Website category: book
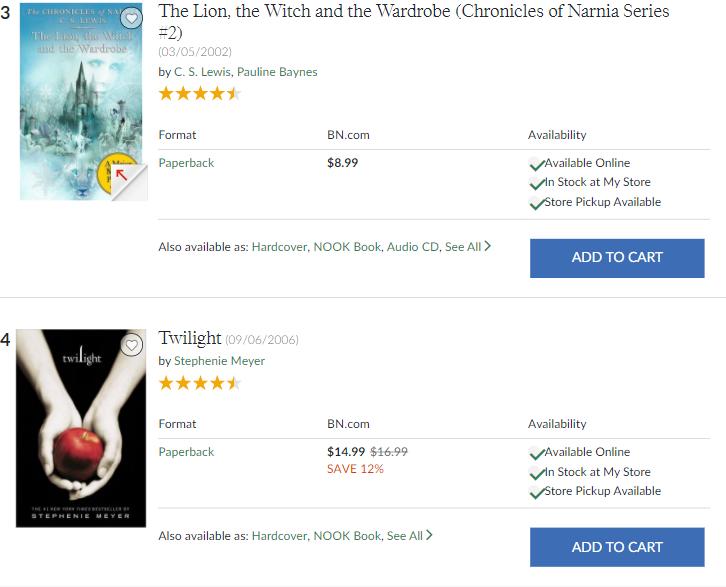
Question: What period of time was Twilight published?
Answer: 09/06/2006

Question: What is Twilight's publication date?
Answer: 09/06/2006

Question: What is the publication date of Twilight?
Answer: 09/06/2006

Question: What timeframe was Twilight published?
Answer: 09/06/2006

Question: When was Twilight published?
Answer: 09/06/2006

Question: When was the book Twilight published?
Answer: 09/06/2006

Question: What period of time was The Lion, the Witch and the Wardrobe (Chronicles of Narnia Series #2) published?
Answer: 03/05/2002

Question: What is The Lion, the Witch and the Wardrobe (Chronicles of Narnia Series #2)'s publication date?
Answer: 03/05/2002

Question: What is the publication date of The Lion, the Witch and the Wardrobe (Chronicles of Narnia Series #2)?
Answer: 03/05/2002

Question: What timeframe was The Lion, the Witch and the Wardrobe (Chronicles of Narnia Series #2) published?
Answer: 03/05/2002

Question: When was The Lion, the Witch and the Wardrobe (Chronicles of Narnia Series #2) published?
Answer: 03/05/2002

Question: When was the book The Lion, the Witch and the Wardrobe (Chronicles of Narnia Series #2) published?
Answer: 03/05/2002

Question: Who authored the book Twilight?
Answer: Stephenie Meyer

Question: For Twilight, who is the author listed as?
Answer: Stephenie Meyer

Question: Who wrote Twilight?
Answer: Stephenie Meyer

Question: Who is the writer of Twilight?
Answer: Stephenie Meyer

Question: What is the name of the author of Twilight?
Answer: Stephenie Meyer

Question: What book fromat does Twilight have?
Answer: Paperback

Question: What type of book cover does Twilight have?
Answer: Paperback

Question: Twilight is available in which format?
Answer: Paperback

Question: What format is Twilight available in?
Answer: Paperback

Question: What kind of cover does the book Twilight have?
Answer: Paperback

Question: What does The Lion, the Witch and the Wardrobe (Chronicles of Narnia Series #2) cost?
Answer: $8.99

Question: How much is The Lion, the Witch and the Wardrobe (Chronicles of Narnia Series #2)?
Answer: $8.99

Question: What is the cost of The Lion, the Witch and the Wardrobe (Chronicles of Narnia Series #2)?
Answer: $8.99

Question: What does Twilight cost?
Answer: $14.99

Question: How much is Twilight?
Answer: $14.99

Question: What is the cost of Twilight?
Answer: $14.99

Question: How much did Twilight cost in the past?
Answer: $16.99

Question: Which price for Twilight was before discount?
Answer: $16.99

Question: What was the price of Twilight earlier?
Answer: $16.99

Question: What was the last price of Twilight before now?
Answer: $16.99

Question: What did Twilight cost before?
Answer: $16.99

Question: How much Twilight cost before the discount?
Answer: $16.99

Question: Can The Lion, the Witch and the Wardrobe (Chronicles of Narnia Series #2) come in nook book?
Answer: yes

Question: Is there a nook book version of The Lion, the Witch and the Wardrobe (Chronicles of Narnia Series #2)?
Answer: yes

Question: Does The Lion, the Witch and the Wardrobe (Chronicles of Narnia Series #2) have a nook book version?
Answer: yes

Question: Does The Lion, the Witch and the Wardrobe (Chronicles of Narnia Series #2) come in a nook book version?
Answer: yes

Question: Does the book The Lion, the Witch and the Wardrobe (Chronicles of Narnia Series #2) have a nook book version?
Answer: yes

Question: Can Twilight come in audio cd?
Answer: no

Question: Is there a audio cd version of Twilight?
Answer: no

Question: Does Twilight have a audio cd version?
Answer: no

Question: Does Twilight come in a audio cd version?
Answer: no

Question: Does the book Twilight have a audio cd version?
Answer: no

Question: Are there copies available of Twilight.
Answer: yes

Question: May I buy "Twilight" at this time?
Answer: yes

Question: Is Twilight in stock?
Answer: yes

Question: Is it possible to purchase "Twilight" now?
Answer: yes

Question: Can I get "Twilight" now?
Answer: yes

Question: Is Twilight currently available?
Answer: yes

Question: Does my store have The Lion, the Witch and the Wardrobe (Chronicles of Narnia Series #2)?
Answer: yes

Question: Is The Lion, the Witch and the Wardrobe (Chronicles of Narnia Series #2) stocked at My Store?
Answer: yes

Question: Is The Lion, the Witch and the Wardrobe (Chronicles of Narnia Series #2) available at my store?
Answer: yes

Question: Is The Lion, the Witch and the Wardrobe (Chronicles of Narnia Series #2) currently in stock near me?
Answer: yes

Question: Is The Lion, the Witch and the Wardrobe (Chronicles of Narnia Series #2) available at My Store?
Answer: yes

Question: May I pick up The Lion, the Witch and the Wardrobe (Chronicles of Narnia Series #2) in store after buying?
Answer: yes

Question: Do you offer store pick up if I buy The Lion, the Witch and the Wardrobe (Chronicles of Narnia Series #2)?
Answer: yes

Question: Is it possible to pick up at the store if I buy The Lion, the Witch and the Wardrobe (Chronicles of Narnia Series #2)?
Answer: yes

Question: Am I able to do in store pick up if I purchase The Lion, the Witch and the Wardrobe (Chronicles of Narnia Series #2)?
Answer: yes

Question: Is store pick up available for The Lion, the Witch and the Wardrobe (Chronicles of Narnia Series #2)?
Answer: yes

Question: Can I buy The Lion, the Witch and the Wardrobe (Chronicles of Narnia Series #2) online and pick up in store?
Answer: yes